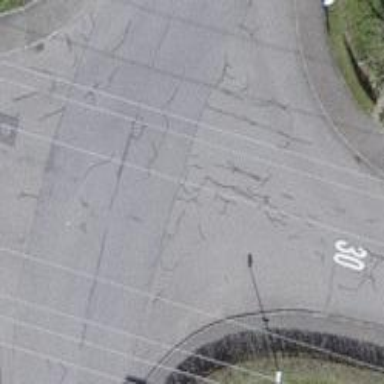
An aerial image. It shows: Residential road with asphalt surface. There are separate sidewalks on both sides of the road.